Question: I have a stripe account and am using the test API keys.
I have created a Plan with following info -
'''
{
"amount": 995,
"created": <PHONE>,
"currency": "usd",
"id": "c06e1791-1c6a-45fe-9c26-8f0c07dda967",
"interval": "month",
"interval_count": 1,
"livemode": false,
"metadata": {},
"name": "Pro2",
"object": "plan",
"statement_description": null,
"statement_descriptor": null,
"trial_period_days": null
}
'''
I'm using checkout.js in my project.
Once all the data is filled and we click on pay for the above plan, it raises an error 'Invalid Integer 994.999999999'.
This error is not raised for the $9.94, $9.96, $29.95 and other values tried by me.
Is this a checkout bug or something to do with my settings ??
Screenshot of the error -

jsfiddle reproducing the error - <URL>
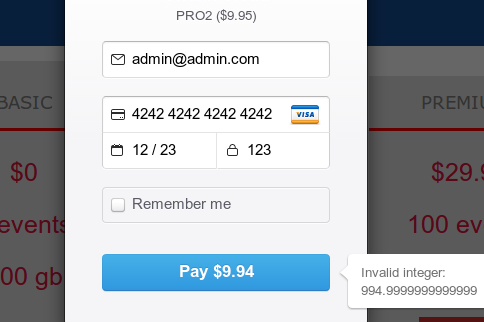
Answer: The problem here is a floating point error in Javascript. If you look at this updated version of your <URL> you'll see what's happening and how I fixed it. You need to round the result of your calculation to ensure you end up with an integer:
'''
var amount = Math.round(9.95*100); // gives 995
'''
To read more about Javascript and floating point arithmetic you should look into <URL>